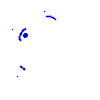
Particle: pion